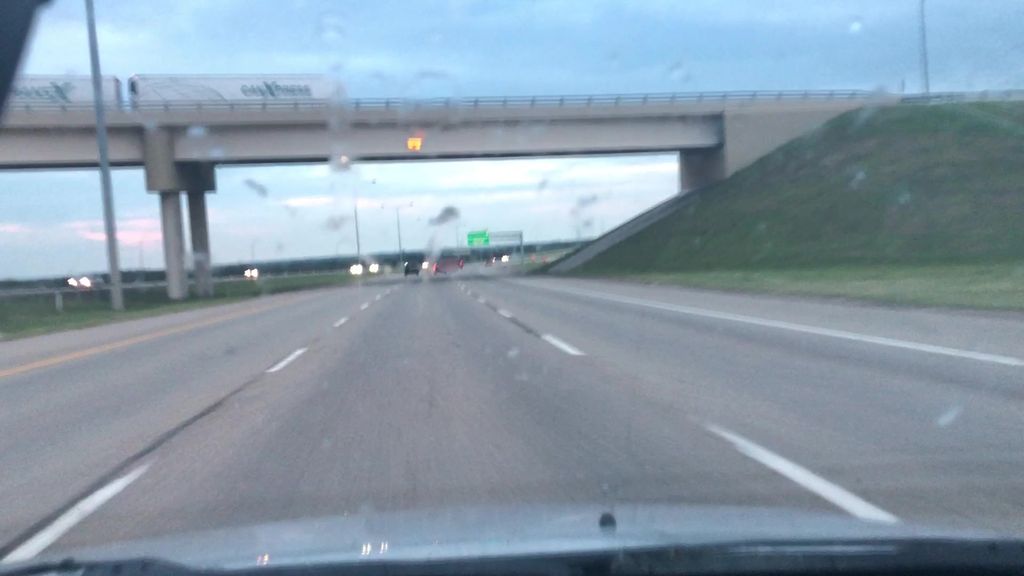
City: edmonton